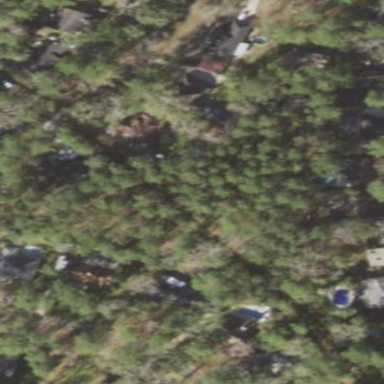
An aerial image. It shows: Woodland with needle-leaved trees.